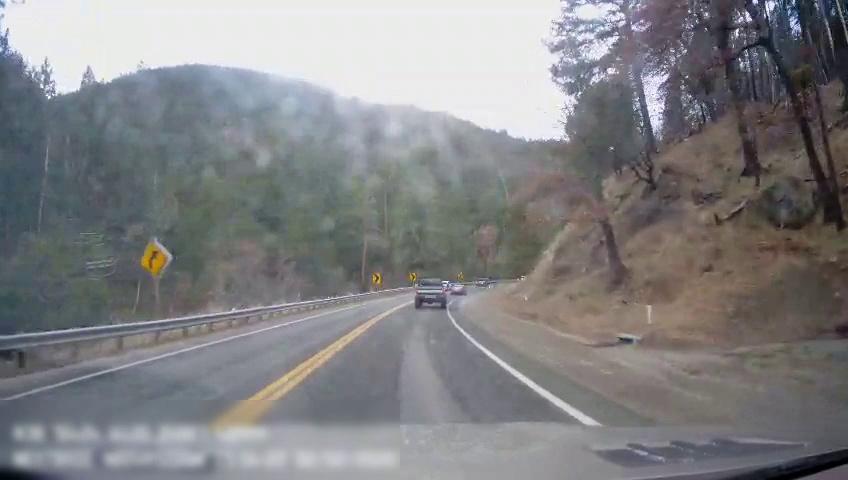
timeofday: Day
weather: Sunny
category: Drivable Space
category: Vehicles | Car
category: Vehicles | Truck
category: Vehicles | Car
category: Lanes | Current Lane
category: Lanes | Current Lane
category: Lanes | Alternate Lane
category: Traffic | Signs
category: Traffic | Signs